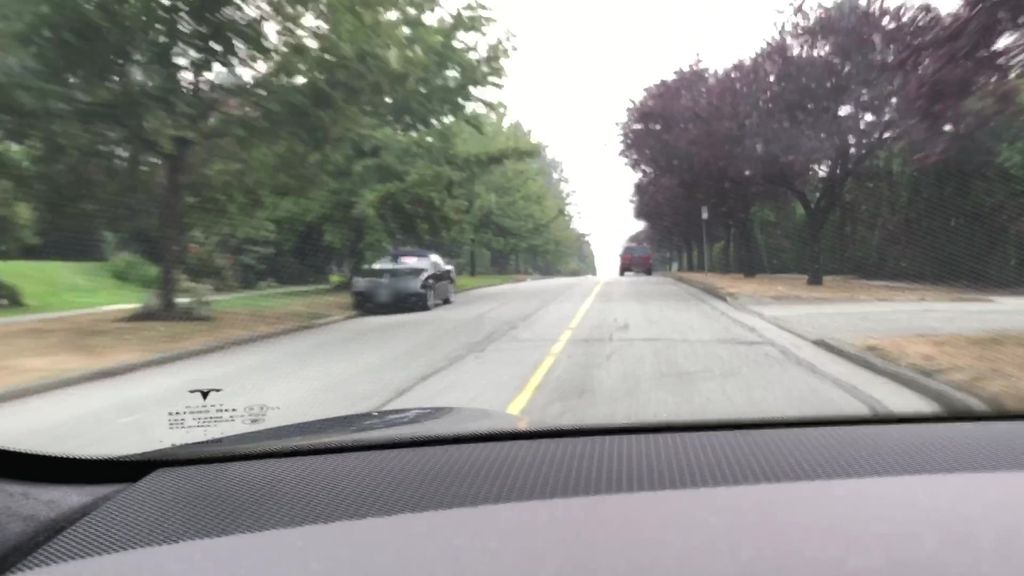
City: vancouver